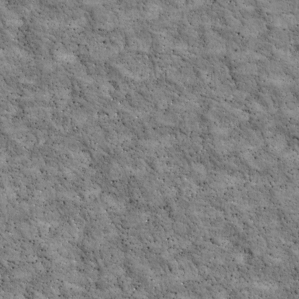
Label: non_frost